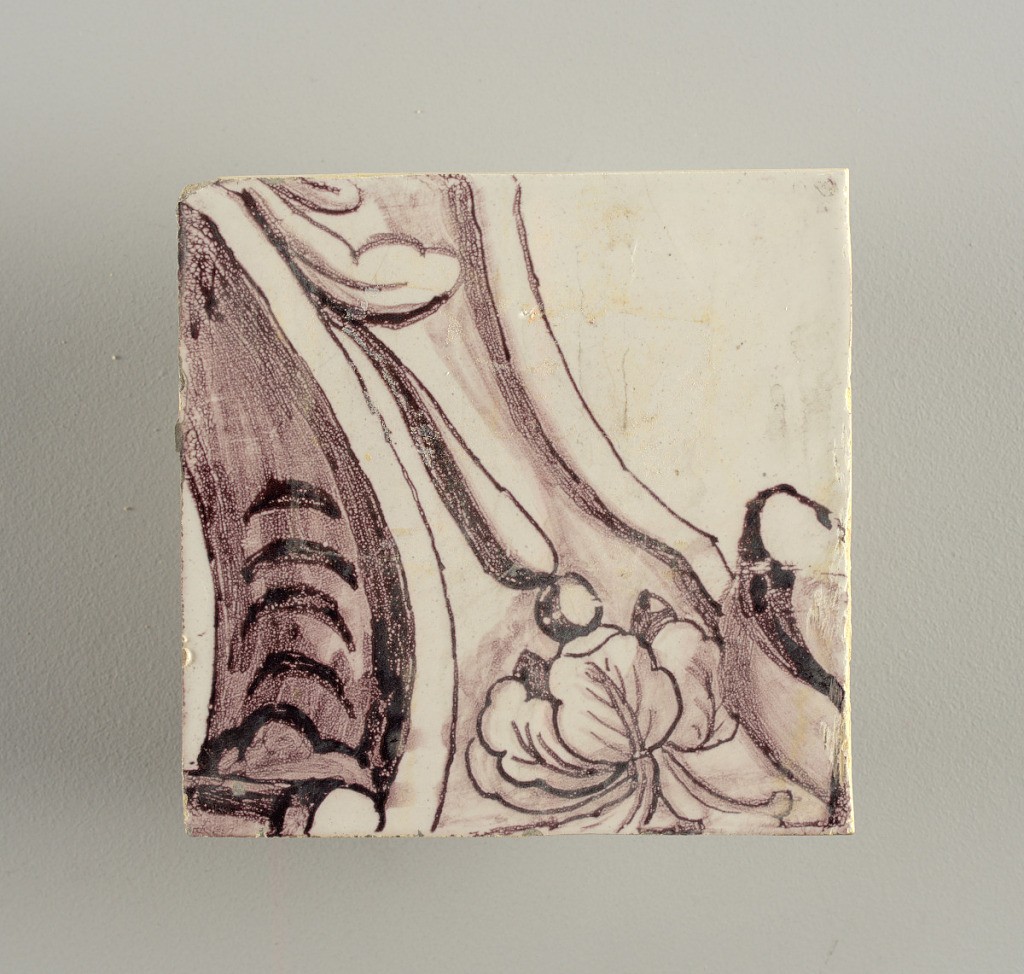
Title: Wall facing
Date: ca. 1725
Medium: tin-glazed earthenware, underglaze
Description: Running design for a frieze or a dado, composed of scrolls of foliage and strapwork, and four repeating motifs--a seated woman in a small upright oval medallion, a putto seated on a rocailled base, and strapwork in axial pattern.  The various panels, A to F, show various repeats of the same design, all being five tiles high and a varying number of tiles wide.